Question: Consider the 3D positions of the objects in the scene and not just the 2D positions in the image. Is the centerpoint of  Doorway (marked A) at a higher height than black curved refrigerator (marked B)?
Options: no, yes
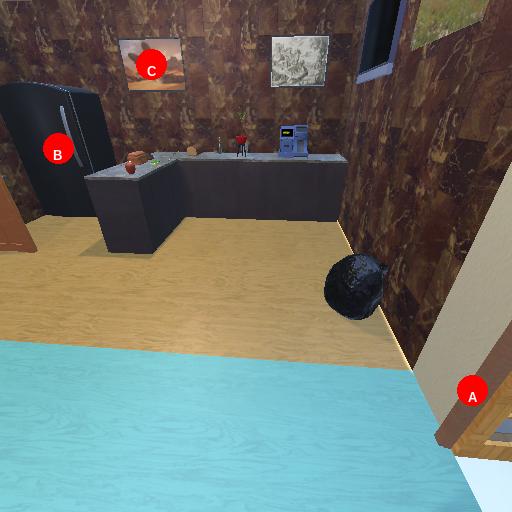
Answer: no